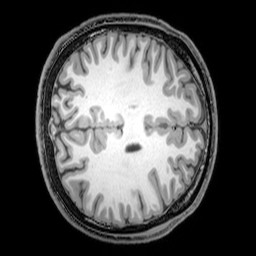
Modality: T1w
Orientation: axial
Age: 22
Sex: male
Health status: healthy
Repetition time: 0.081 s
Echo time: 0.037 s